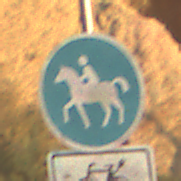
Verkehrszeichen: Reitweg
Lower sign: EinspurigeFahrzeugeFrei4
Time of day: SunriseSunset
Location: Outdoor (Nature)
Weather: PartlyCloudy
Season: NotSpecified
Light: Natural